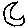
Label: moon